Field crop: maize
Growth stage: 2
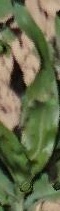
Species: maize